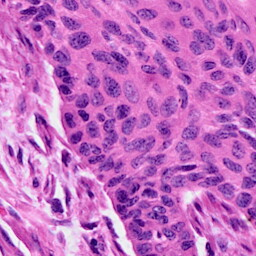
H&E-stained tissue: Cervix